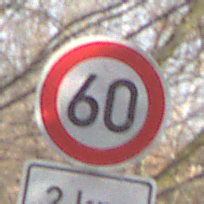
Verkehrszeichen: Geschwindigkeit60
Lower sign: Entfernungsangaben2
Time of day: MorningAfternoon
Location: Outdoor (Nature)
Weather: Clear
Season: Winter
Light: Natural